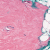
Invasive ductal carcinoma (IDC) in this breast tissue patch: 0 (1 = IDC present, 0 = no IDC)